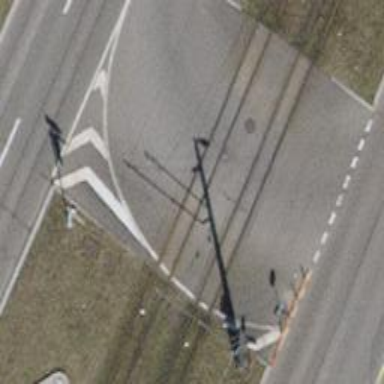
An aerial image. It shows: Tram level crossing on the railway.